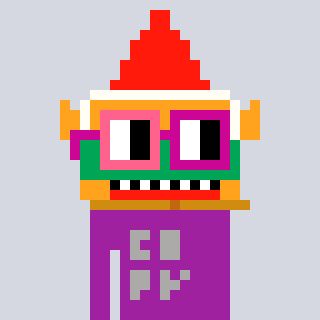
a pixel art character with square pink and red glasses, a gnome-shaped head and a magenta-colored body on a cool background